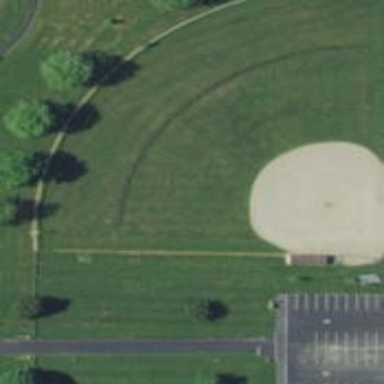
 designated for leisure and sports activities."